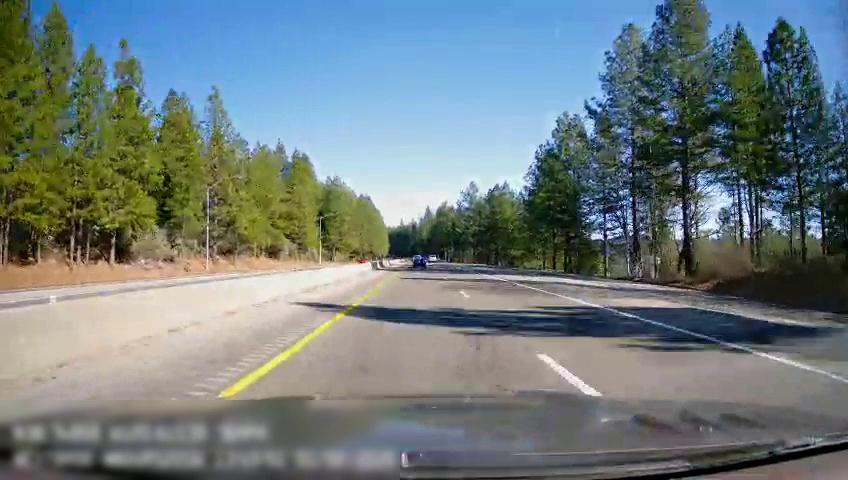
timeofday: Day
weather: Sunny
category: Drivable Space
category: Drivable Space
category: Vehicles | Car
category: Lanes | Current Lane
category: Lanes | Current Lane
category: Lanes | Alternate Lane